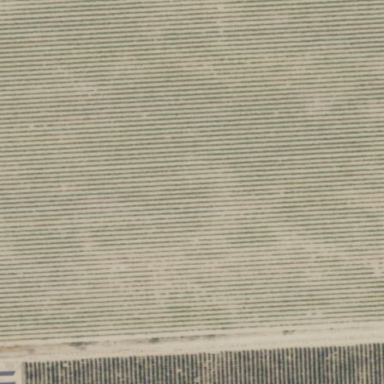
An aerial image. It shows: Vineyard.